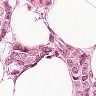
Metastatic tissue present: yes